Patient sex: M
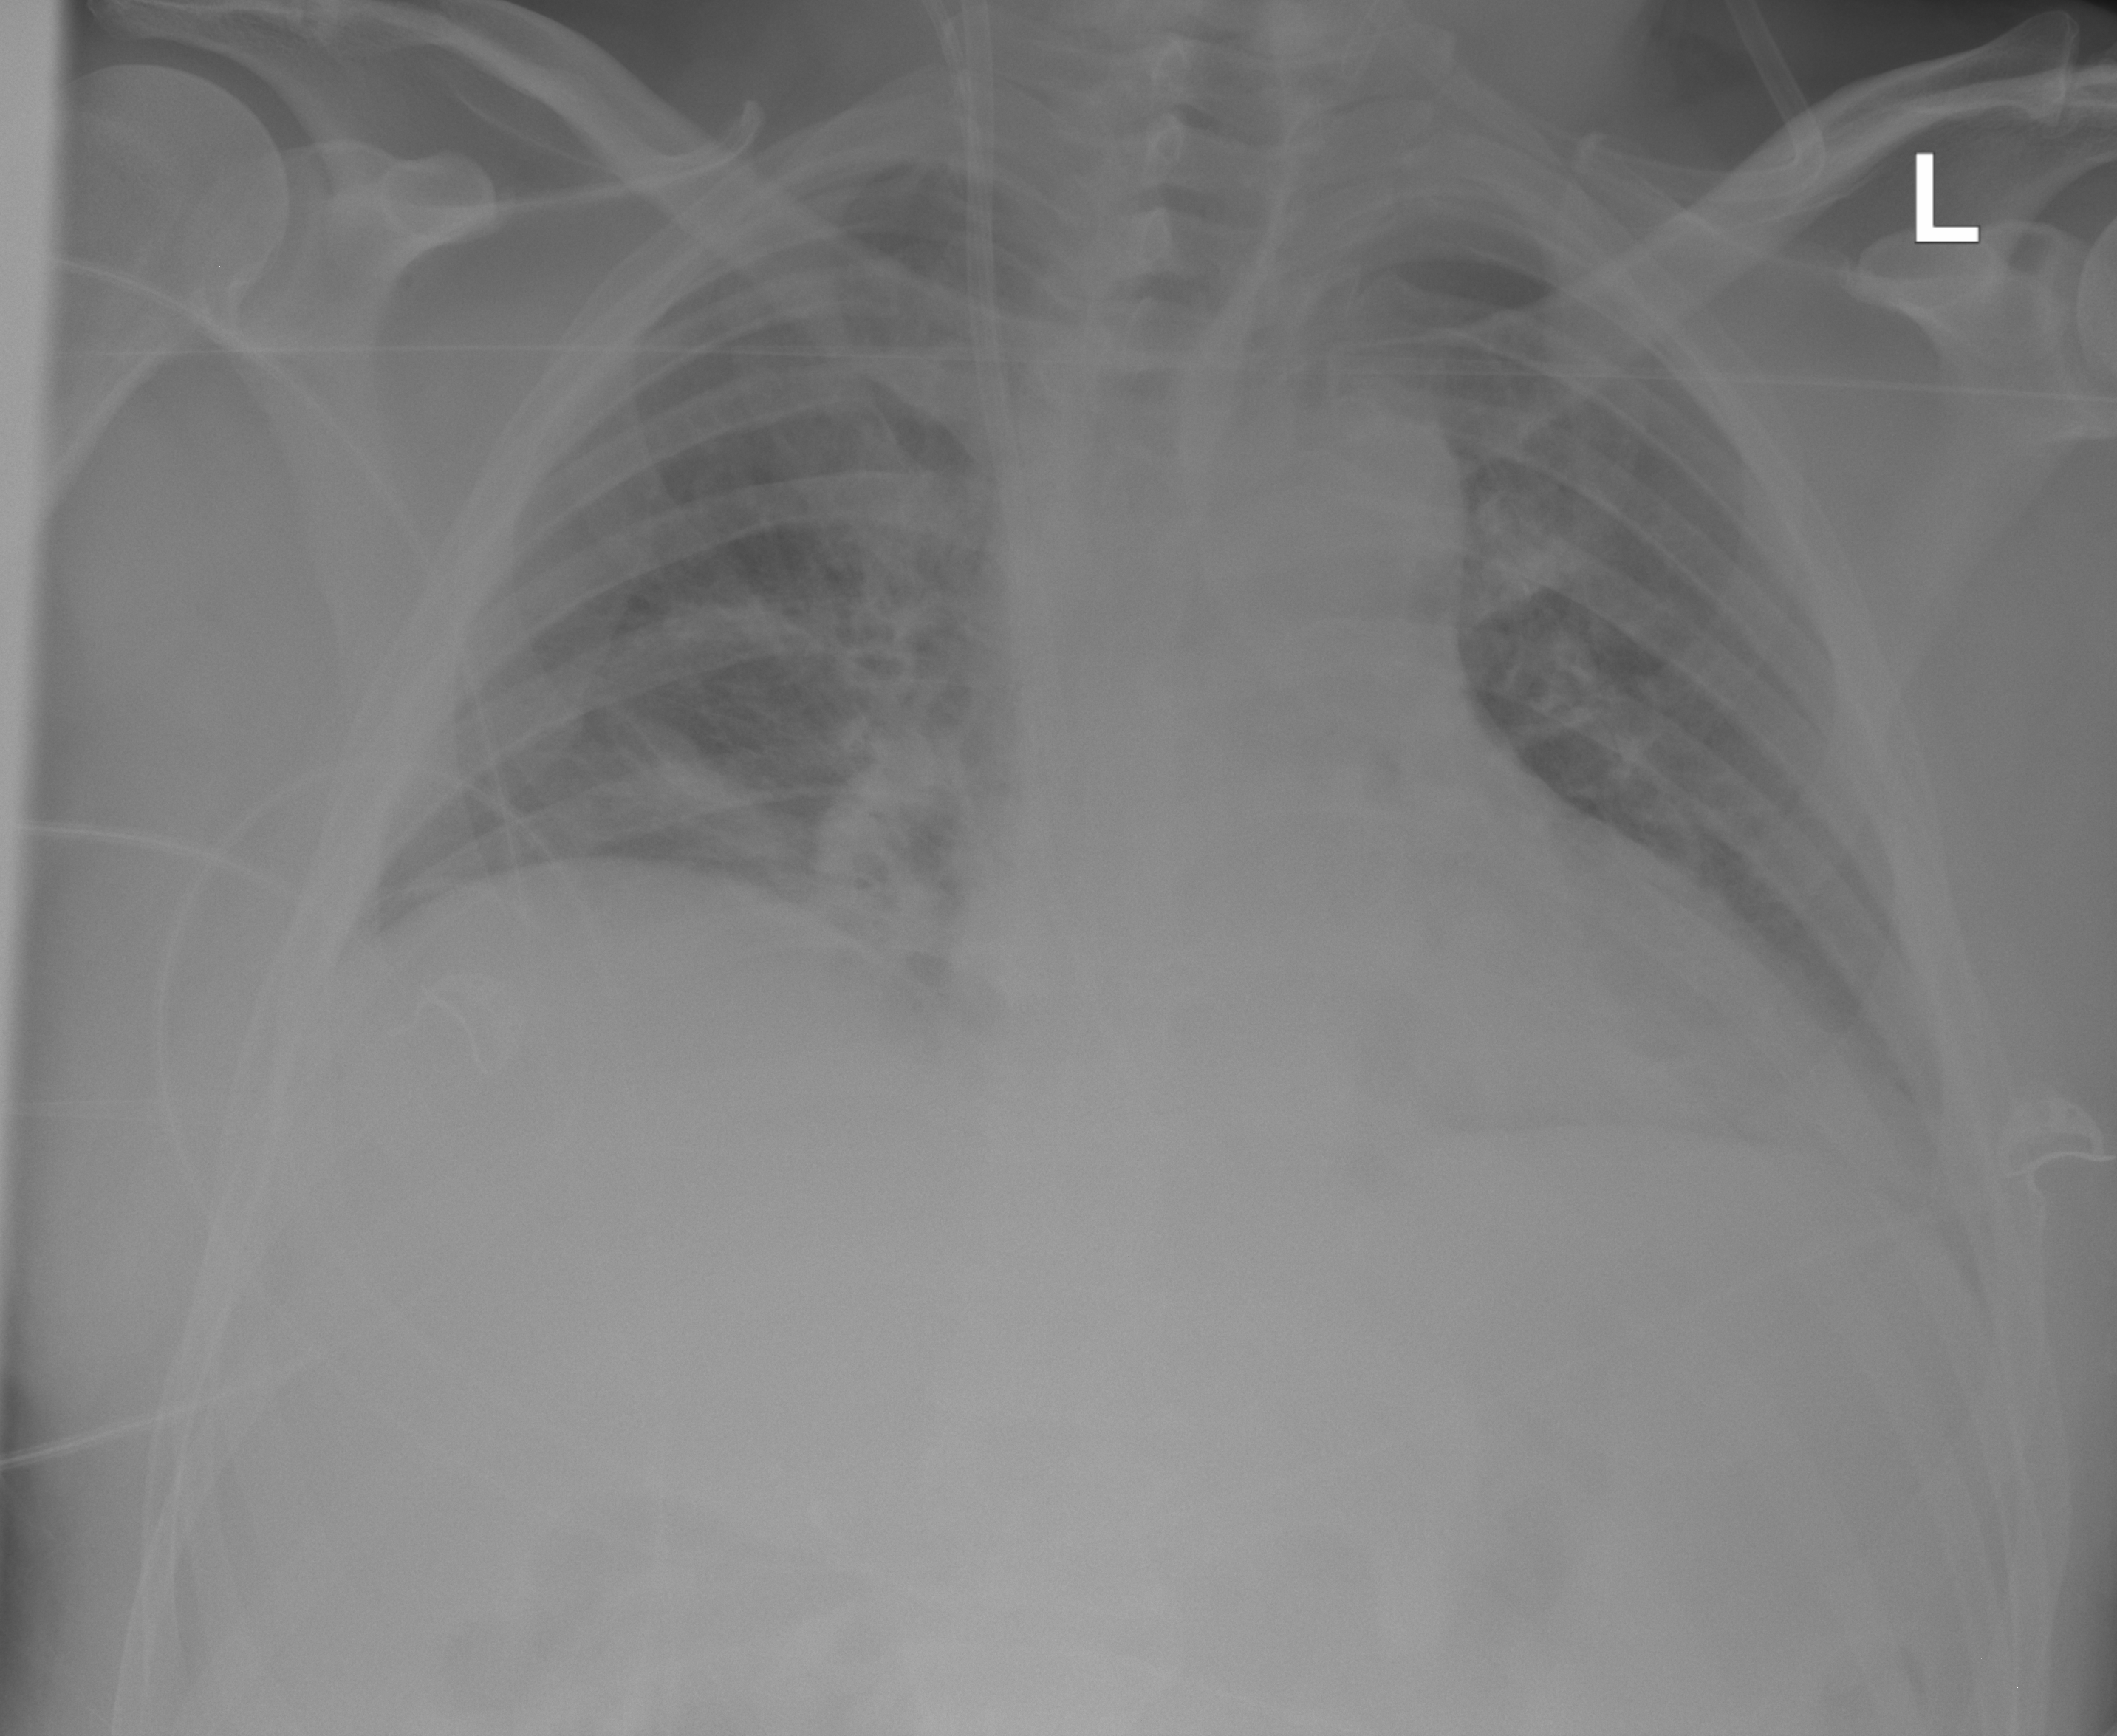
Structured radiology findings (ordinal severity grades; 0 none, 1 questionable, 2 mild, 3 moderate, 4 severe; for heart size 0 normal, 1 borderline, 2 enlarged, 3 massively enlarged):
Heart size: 1
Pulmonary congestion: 2
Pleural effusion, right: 0
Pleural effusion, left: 1
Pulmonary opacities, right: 2
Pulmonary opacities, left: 2
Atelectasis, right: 2
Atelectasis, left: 1